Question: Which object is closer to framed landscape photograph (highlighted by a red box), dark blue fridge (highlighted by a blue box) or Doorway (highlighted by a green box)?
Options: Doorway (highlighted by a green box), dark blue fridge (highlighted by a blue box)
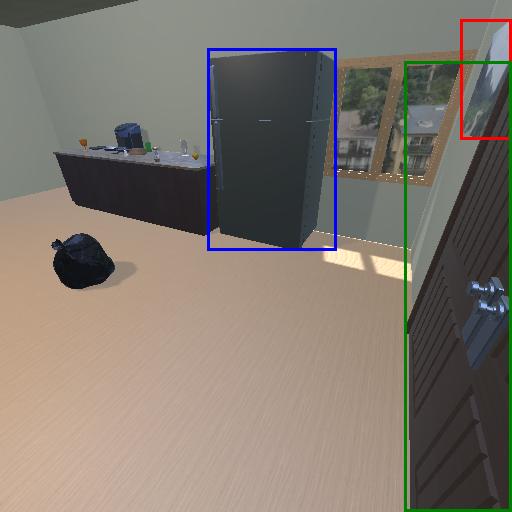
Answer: Doorway (highlighted by a green box)